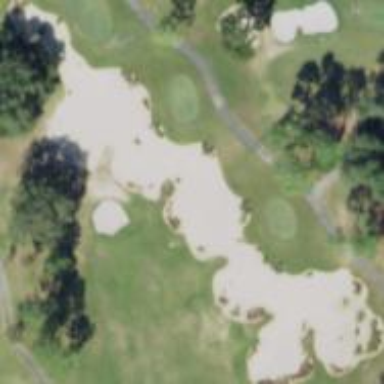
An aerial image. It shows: Golf bunker filled with sandy terrain.